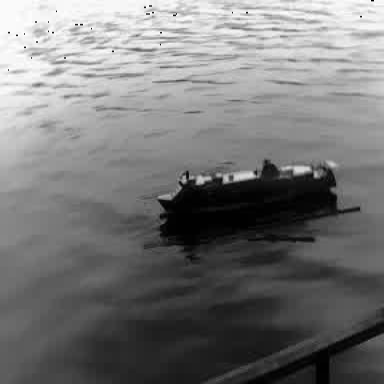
There is a container_ship in the infrared image.